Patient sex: M
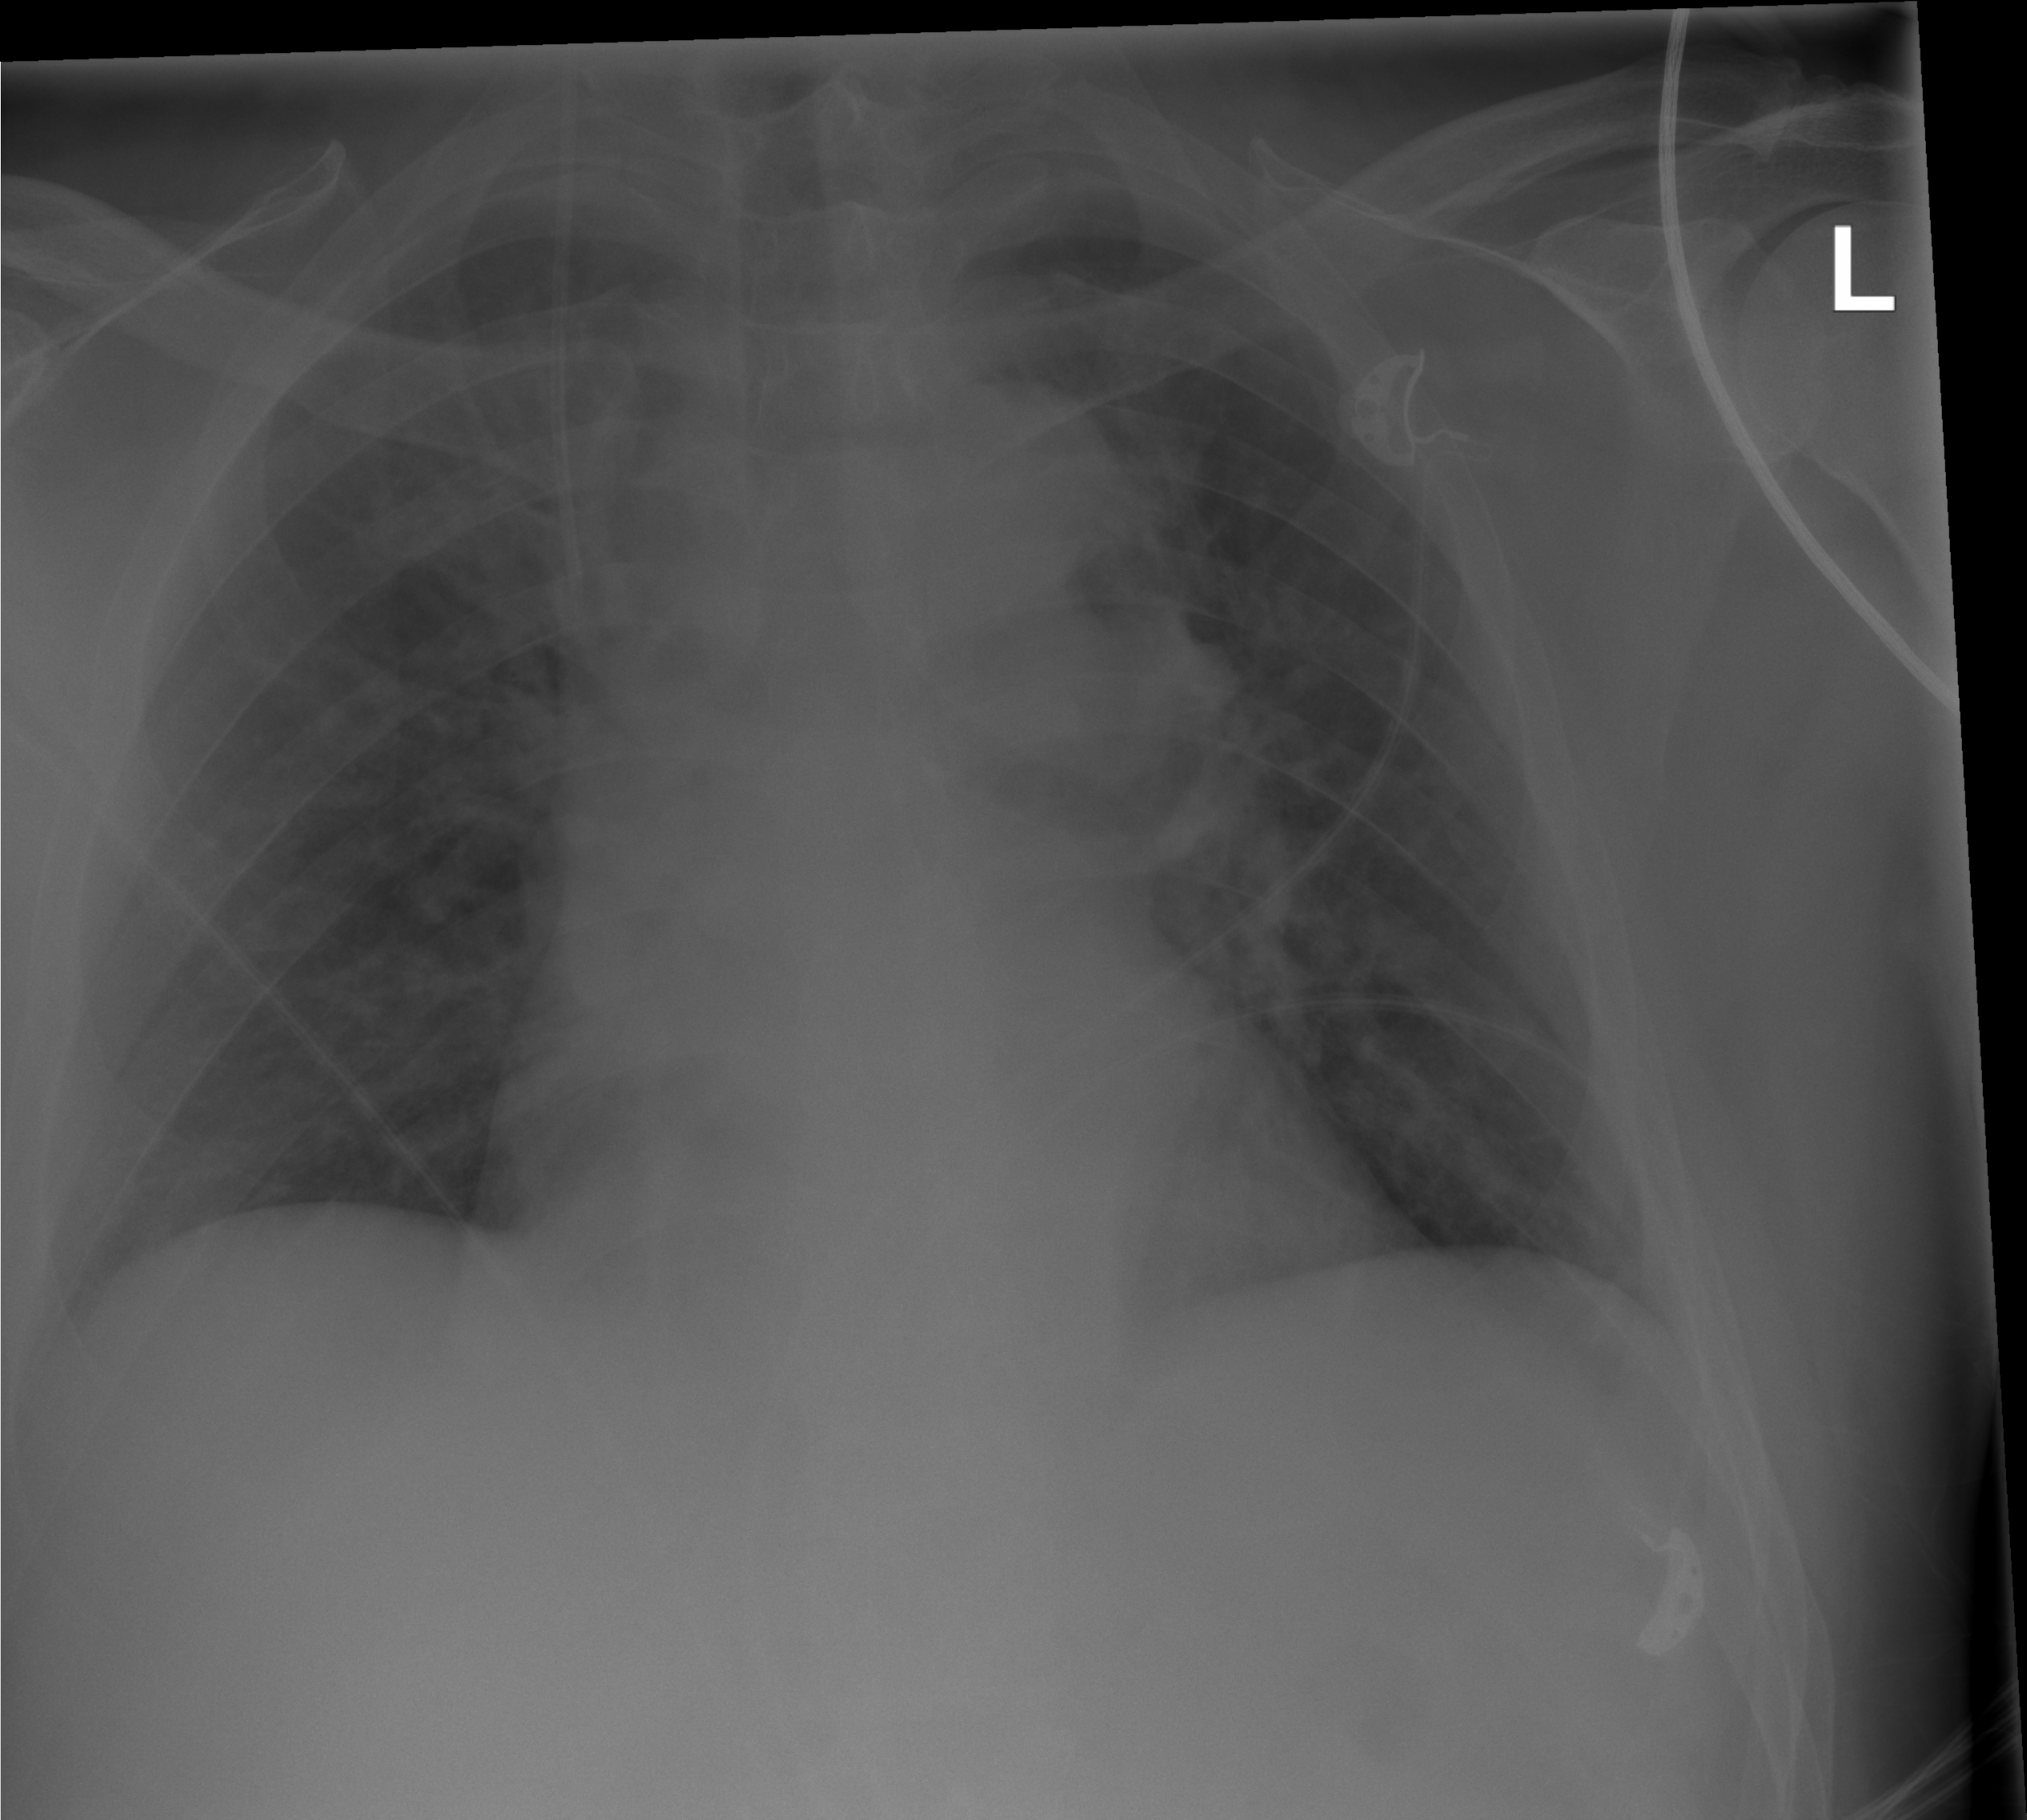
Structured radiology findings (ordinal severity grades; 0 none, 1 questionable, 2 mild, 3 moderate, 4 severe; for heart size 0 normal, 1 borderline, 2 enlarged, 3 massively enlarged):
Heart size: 2
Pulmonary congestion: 2
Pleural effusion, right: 0
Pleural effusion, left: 0
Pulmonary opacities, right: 0
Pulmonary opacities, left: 0
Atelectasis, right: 0
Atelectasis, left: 0